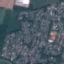
Land use / land cover: Residential